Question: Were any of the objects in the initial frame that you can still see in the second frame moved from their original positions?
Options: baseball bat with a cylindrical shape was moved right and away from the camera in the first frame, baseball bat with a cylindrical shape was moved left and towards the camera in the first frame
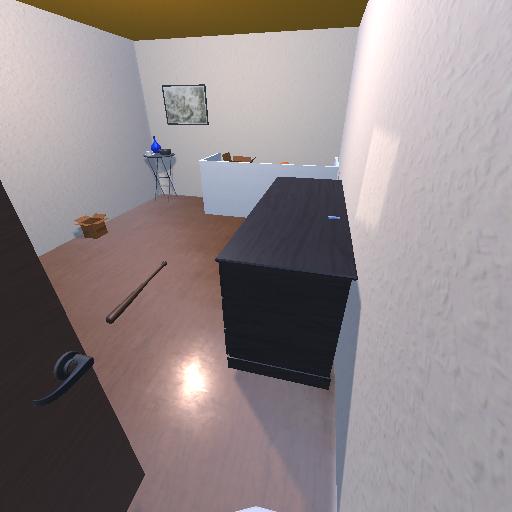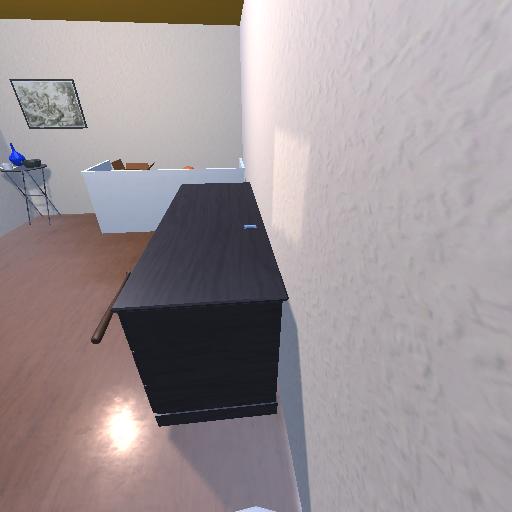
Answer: baseball bat with a cylindrical shape was moved right and away from the camera in the first frame